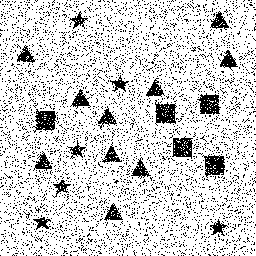
Squares: 5
Triangles: 10
Stars: 6
Total shapes: 21